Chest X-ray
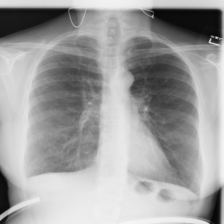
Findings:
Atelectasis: negative
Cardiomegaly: negative
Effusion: negative
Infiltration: negative
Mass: negative
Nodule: negative
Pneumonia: negative
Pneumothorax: negative
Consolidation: negative
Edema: negative
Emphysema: negative
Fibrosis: negative
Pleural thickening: negative
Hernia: negative